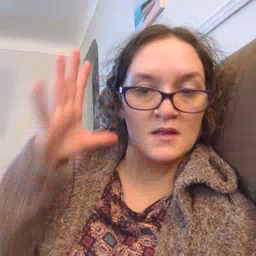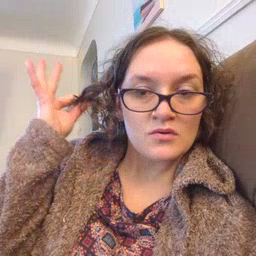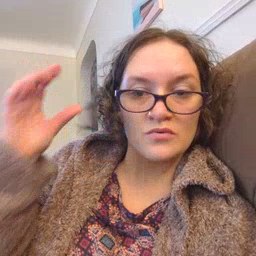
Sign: hair